Question: I have 2 tables. Table A shows subscribed IDs and quantity of subscriptions for each ID, which can be duplicate in Table A.
Table B shows cancelled IDs and quantity of subscriptions that were cancelled for each ID, which can also be duplicate.
My goal is to sum the quantity for each unique ID in Table A and subtract the sum of the quantity for each unique ID in Table B. Then count the unique IDs with a quantity greater than zero.
Example:

In this example, the result should be 3.
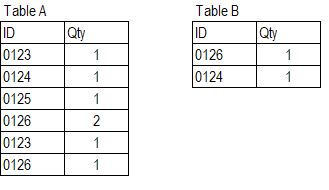
Answer: The following maesure works with the sample data.
'''
Distinct IDs with positive Qty =
COUNTROWS (
SUMMARIZE (
FILTER (
ADDCOLUMNS (
TableA,
"totQty", CALCULATE ( SUM ( TableA[Qty] ), ALLEXCEPT ( TableA, TableA[ID] ) )
- CALCULATE ( SUM ( TableB[Qty] ), FILTER ( TableB, TableB[ID] = TableA[ID] ) )
),
[totQty] > 0
),
[ID]
)
)
'''
It works like this:
1. The ADDCOLUMNS function returns a table where a new [totQty] column is added to TableA. in this column SUM ( TableB[Qty] ) is substracted from SUM ( TableA[Qty] ) for the ([ID]) in each row of TableA.
2. The FILTER function filters the previous table, and returns only the rows where [totQty] > 0.
3. The SUMMARIZE function returns a table that holds one columnn with the unique values of the [ID] column of the previous table.
4. The COUNTROWS function then counts the rows in this last table.